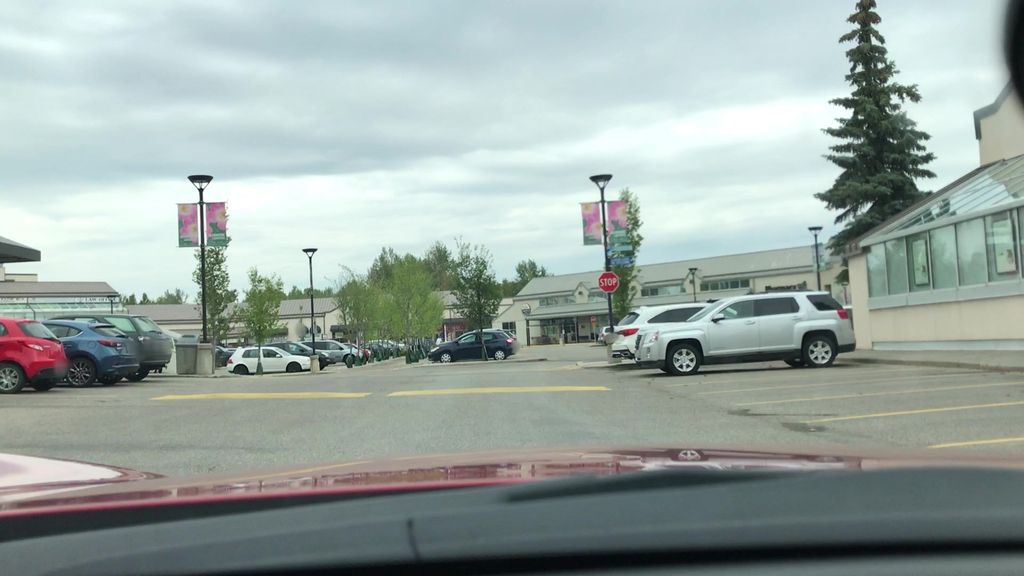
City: calgary